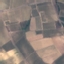
Land use / land cover class: PermanentCrop